Question: I'making website which is for all desktop/iPad/iPhone. In one page I have header and footer on the page which will be seen till 5 sec after page load then it will be gone automatically. If We click/touch anywhere on screen it will also like a toggle to show/hide.
And when the header and footer will be seen the area of page will be dim like we see in lightboxes.
<URL>
The effect I want to exactly like iPad default "Photos" app

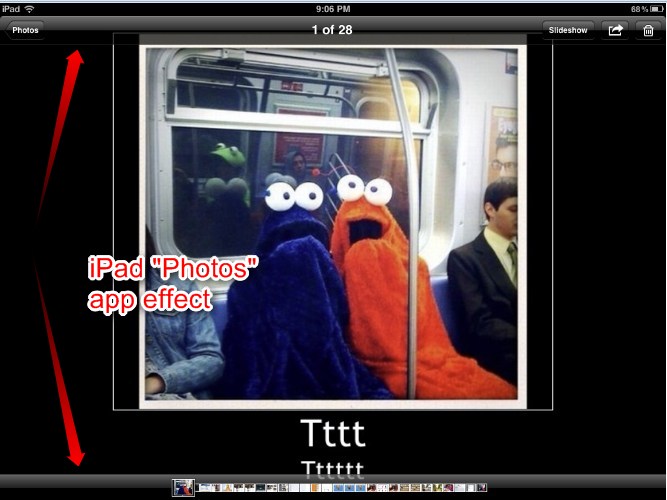
Answer: I think this is what you are after. On initial page load we fade out after x seconds. If user clicks then we fade in toolbar if hidden, or fade it out if shown. If user fades in toolbar, but doesn't do anything for x seconds we fade it back out.
I updated my answer with some improvements.
<URL>
<URL> - full screen for iPad
I would assign a class to the controls that you will fade in/out. That way you can gather them quickly and easily. The use of id's to identify them really wasn't very good in my initial code example.
'''
var timer;
var timeVisible = 5000;
timeFadeout();
function timeFadeout() {
timer = setTimeout(function() {
$('.controls').fadeOut();
}, timeVisible );
}
$('html').click(function() {
clearTimeout(timer);
if ($('.controls:visible').length) {
$('.controls').fadeOut();
}
else {
$('.controls').fadeIn();
timeFadeout();
}
});
'''